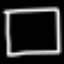
Label: square